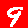
Digit: 9